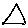
Label: triangle